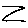
Label: zigzag